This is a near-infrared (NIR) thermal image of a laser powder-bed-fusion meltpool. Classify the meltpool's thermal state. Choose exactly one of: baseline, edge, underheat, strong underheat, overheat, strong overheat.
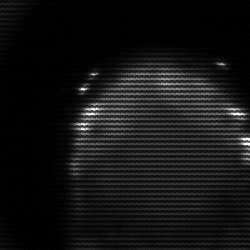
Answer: edge